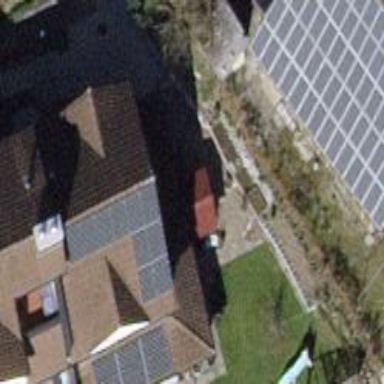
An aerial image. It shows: View of roof of building.